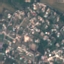
Label: Residential